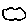
Label: cloud